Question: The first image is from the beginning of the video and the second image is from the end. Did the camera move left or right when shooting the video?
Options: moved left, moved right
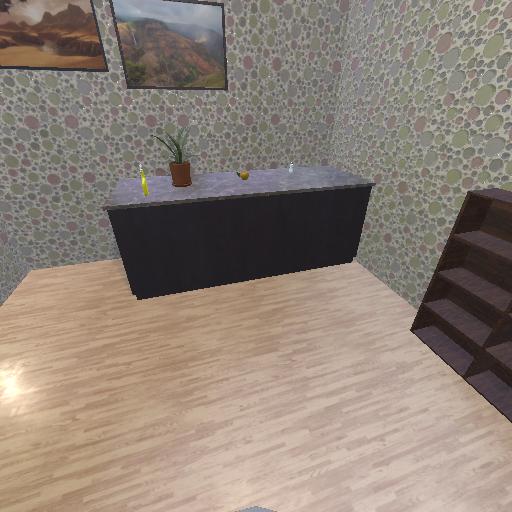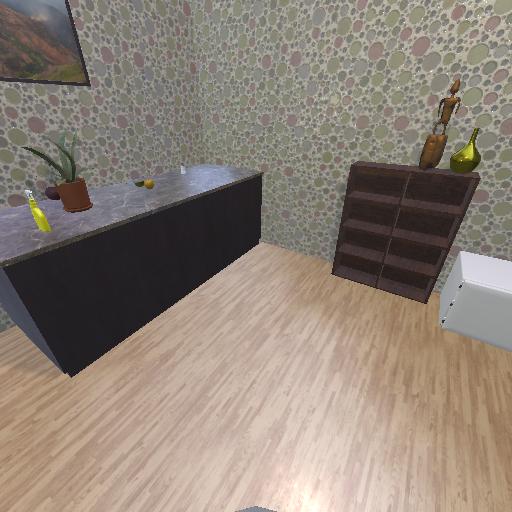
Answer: moved left